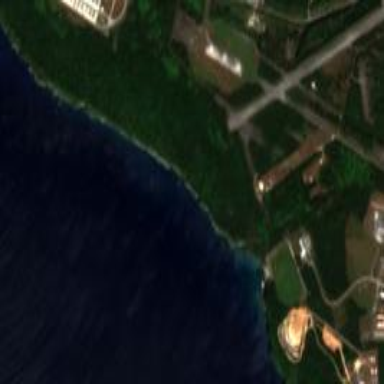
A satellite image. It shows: Military airfield with historic military ruins. The area is designated for military land use. It is part of aerodrome.